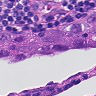
Metastatic tissue present: yes